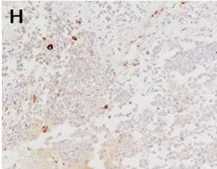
CK-MB). X200. Deparaffinized slide sections were heated to retrieve the antigen (citrate, pH 6.0 for CD56, Troponin-T, and CK-MB; ethylenediaminetetraacetic acid, pH 9.0 for INSM1). They were immersed in hydrogen peroxide to block the endogenous peroxidase activity. The slide sections were incubated with the following primary monoclonal antibodies; INSM1 (0.67 mug/mL, clone A-8, Santa Cruz Biotechnology, Inc. ), CD56 (0.11 mug/mL, clone 1B6, Leica Biosystems Newcastle Ltd), cardiac troponin T (0.5 mug/mL, clone 13-11, ThermoFisher Scientific), and polyclonal antibody for CK-MB (2.5 mug/mL, ThermoFisher Scientific, catalog number PA5-28920). Then, the slide sections were incubated with horseradish peroxidase-polymer secondary antibody at room temperature. They were visualized with 0.05% 3, 3'-diaminobenzidine containing hydrogen peroxide, and counterstained with hematoxylin. The slides were scanned under the Olympus BX53F microscope (Olympus, Tokyo, Japan). Negative (IgG) and positive (human heart) slides were prepared for troponin-T and CK-MB staining (data not shown).
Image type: pathology (immunostaining)